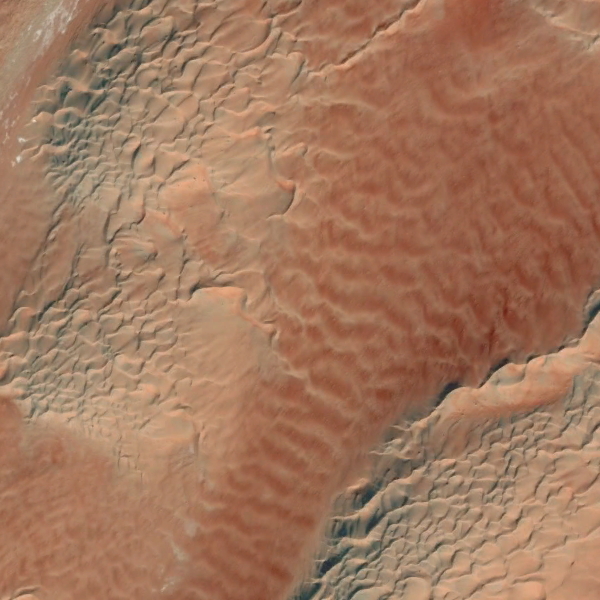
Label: Desert